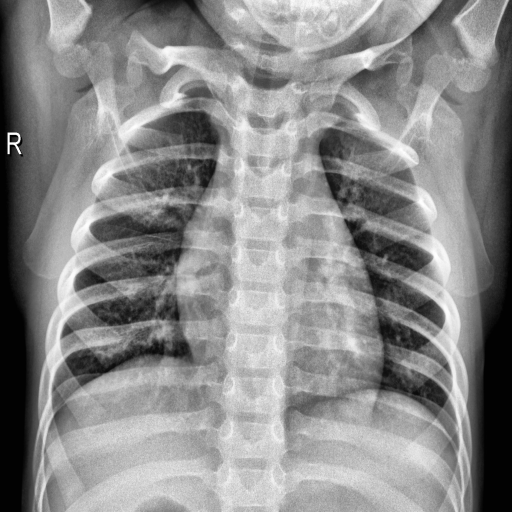
Finding: NORMAL